Interaction volume radius: 5 \u00c5
Interaction volume height: 40 \u00c5
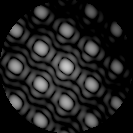
Disorder parameter: 0.01087